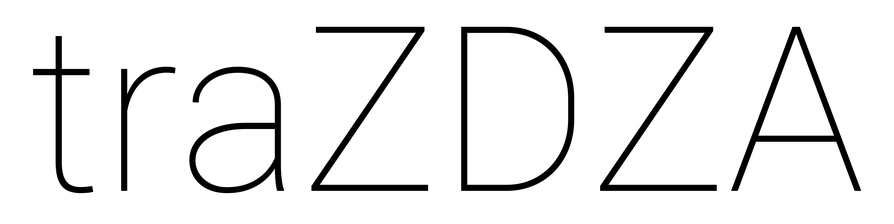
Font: Roboto_Thin